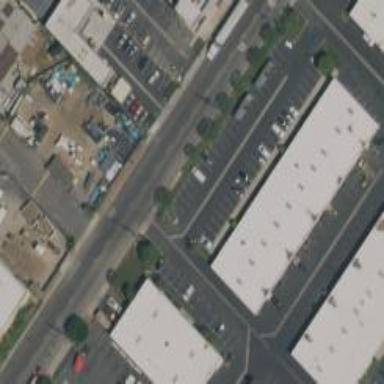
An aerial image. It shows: Industrial building.